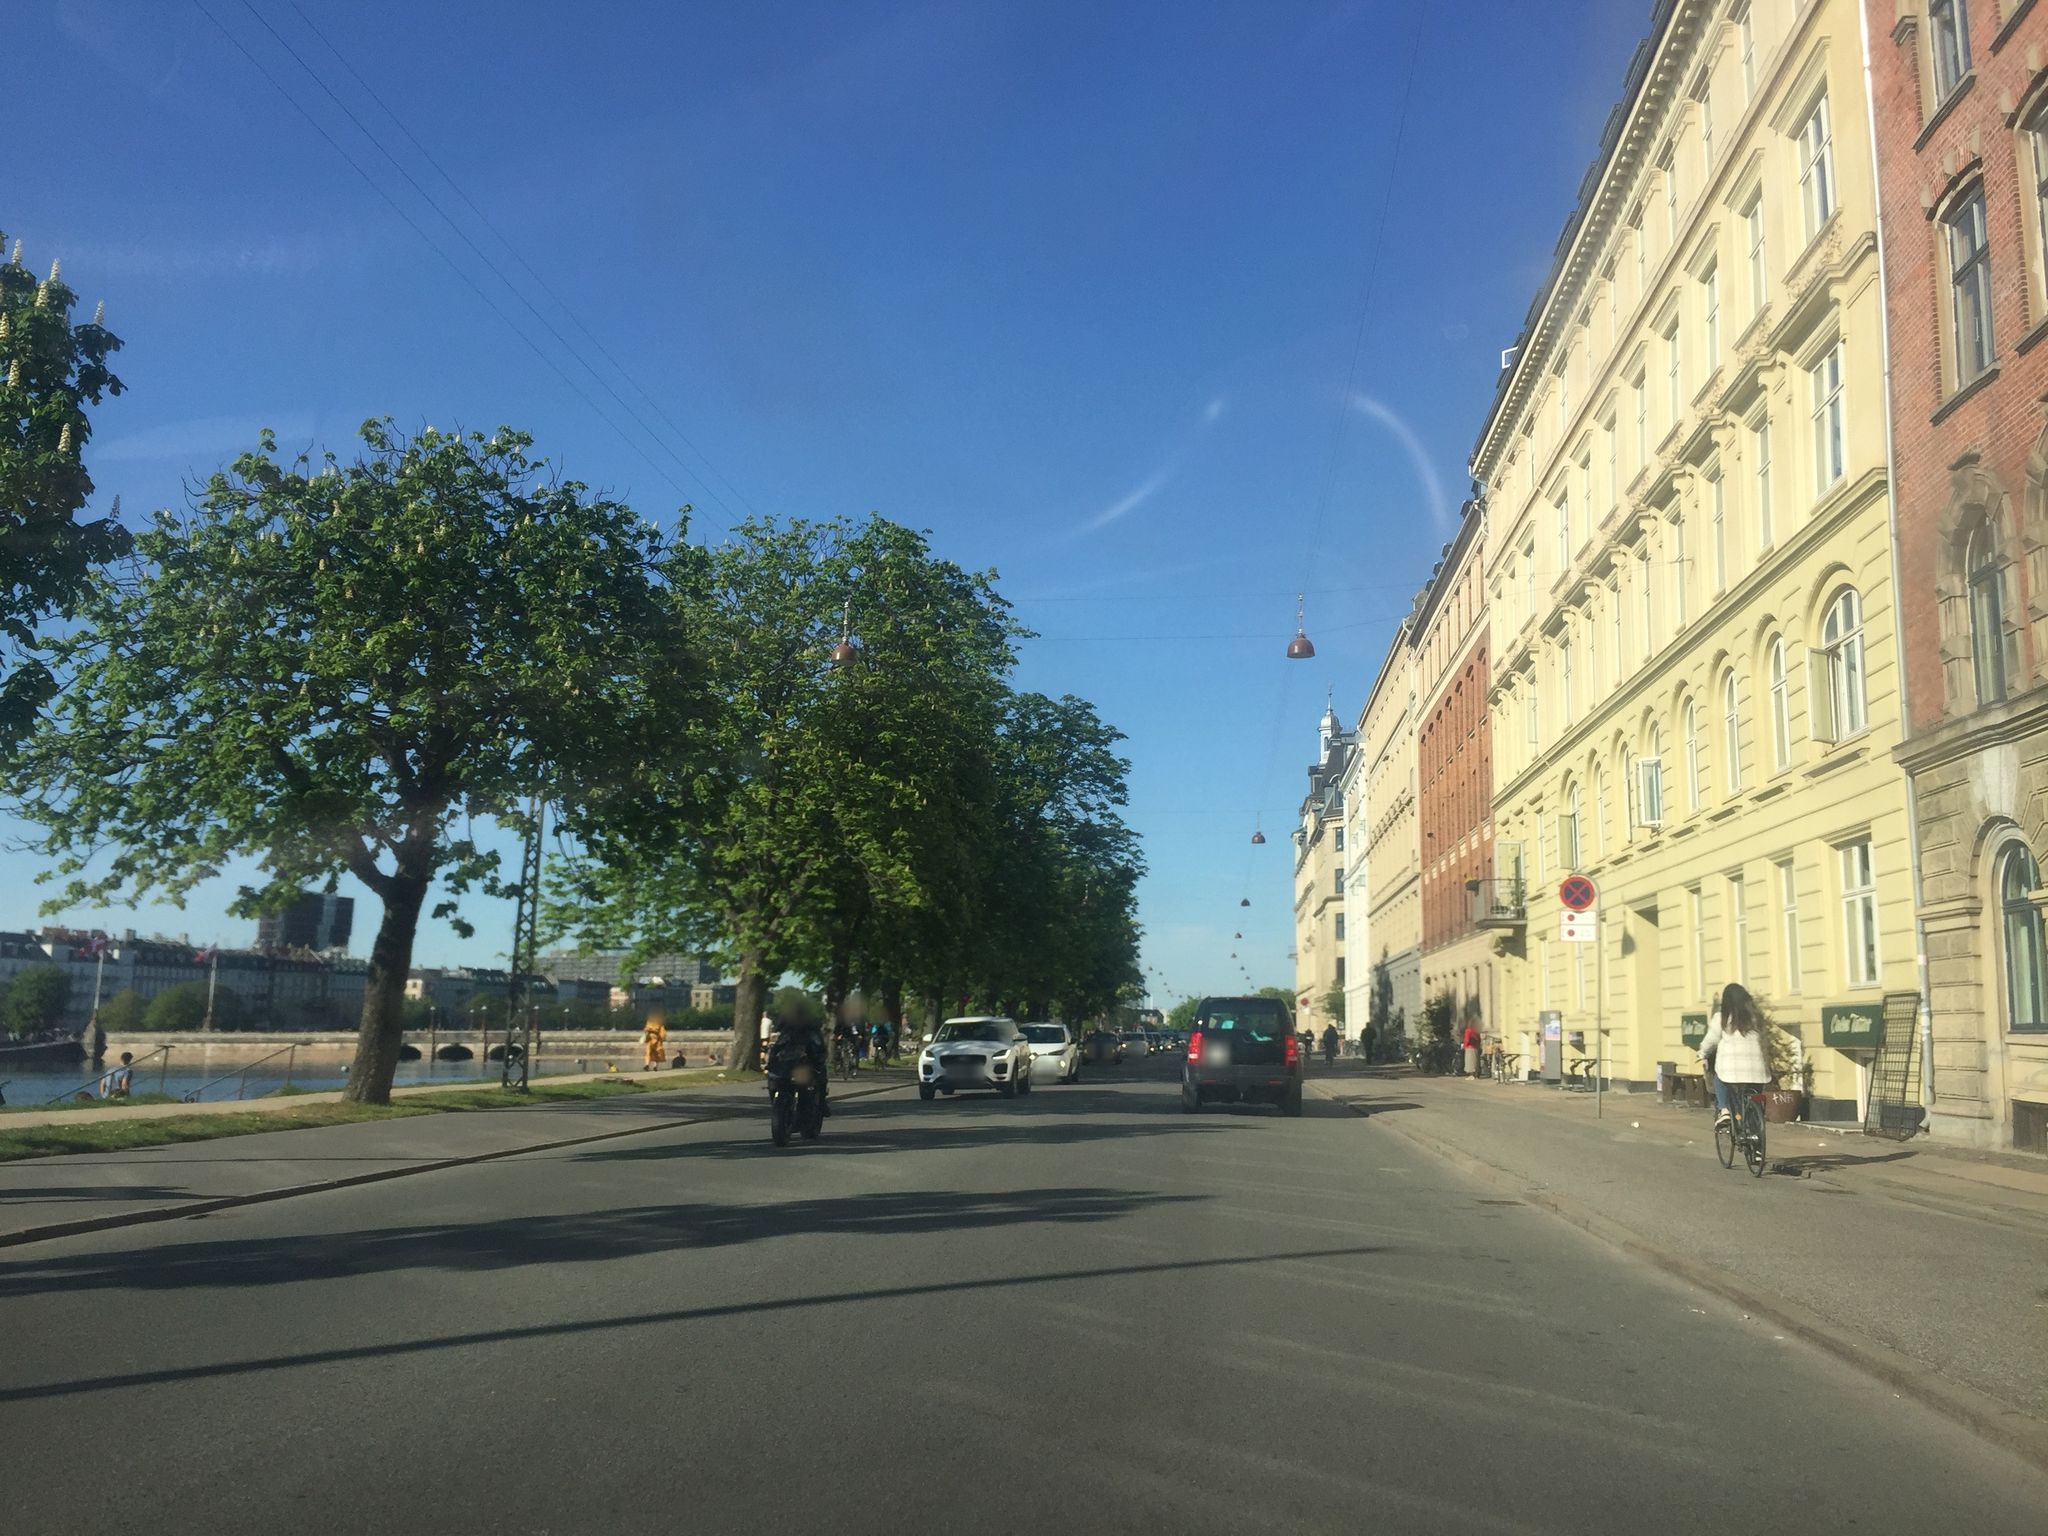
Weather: clear
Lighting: day
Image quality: good
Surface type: driving surface
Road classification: service, footway, residential
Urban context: urban centre
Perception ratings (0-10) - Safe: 8.1, Lively: 6.44, Beautiful: 7.02, Boring: 5.76, Depressing: 1.27, Wealthy: 9.45